Question: I have the below relationship between tables Morden, Mproductos, and Mdistributor. I am able to select all Morden where Mdistributors.Name = 'DVerdersoto' as shown in the code below. How do I use linq to entity to show the Mordern and the Mproductos related to it. I know that you need to join the table MOrden and Mproductos where Mdistributor.Name = "DVerdesoto" but how do you do that. It can be lambda notation or any other notation it does not matter.
I also look this link but my case is different:
<URL>
Any help would be appreciated. Thanks in advance

Code looking so far
'''
private void button2_Click(object sender, EventArgs e)
{
using (var context = new EDMmanytomanyContainer())
{
var result = context.MOrdens.Where(s => s.Mdistributors.Any(c=> c.Nombre=="DVerdesoto"));
}
}
'''
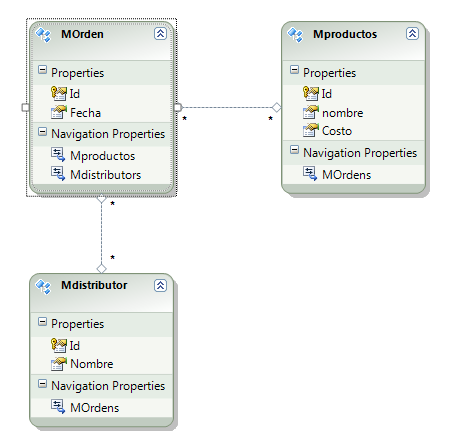
Answer: Since you already have a navigation property 'Mproductos' on your 'MOrden' object, I think you're just missing one piece:
'''
private void button2_Click(object sender, EventArgs e)
{
using (var context = new EDMmanytomanyContainer())
{
var result = context.MOrdens
.Where(s => s.Mdistributors.Any(c=> c.Nombre=="DVerdesoto"))
.SelectMany(mo => mo.Mproductos);
}
}
'''
Assuming you are identifying duplicates by their Id value, you can change your LINQ to the following:
'''
var result = context.MOrdens
.Where(s => s.Mdistributors.Any(c=> c.Nombre=="DVerdesoto"))
.SelectMany(mo => mo.Mproductos)
.GroupBy(mp => mp.Id)
.Select(group => group.First());
'''